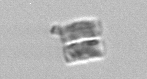
Label: Bacillariophyceae_morphotype1